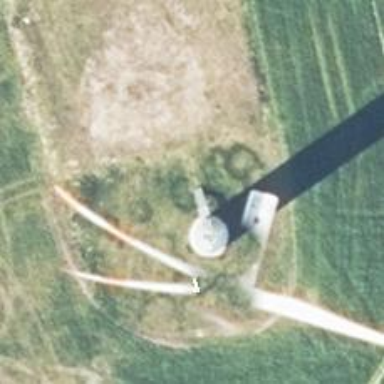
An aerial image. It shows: Wind power generator employing wind turbines.